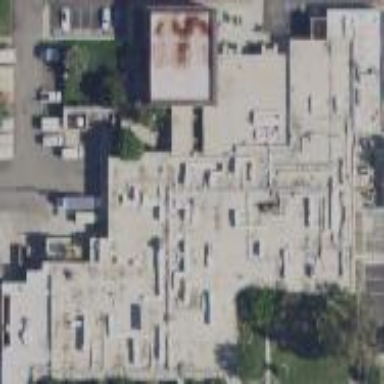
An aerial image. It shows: Hospital building.